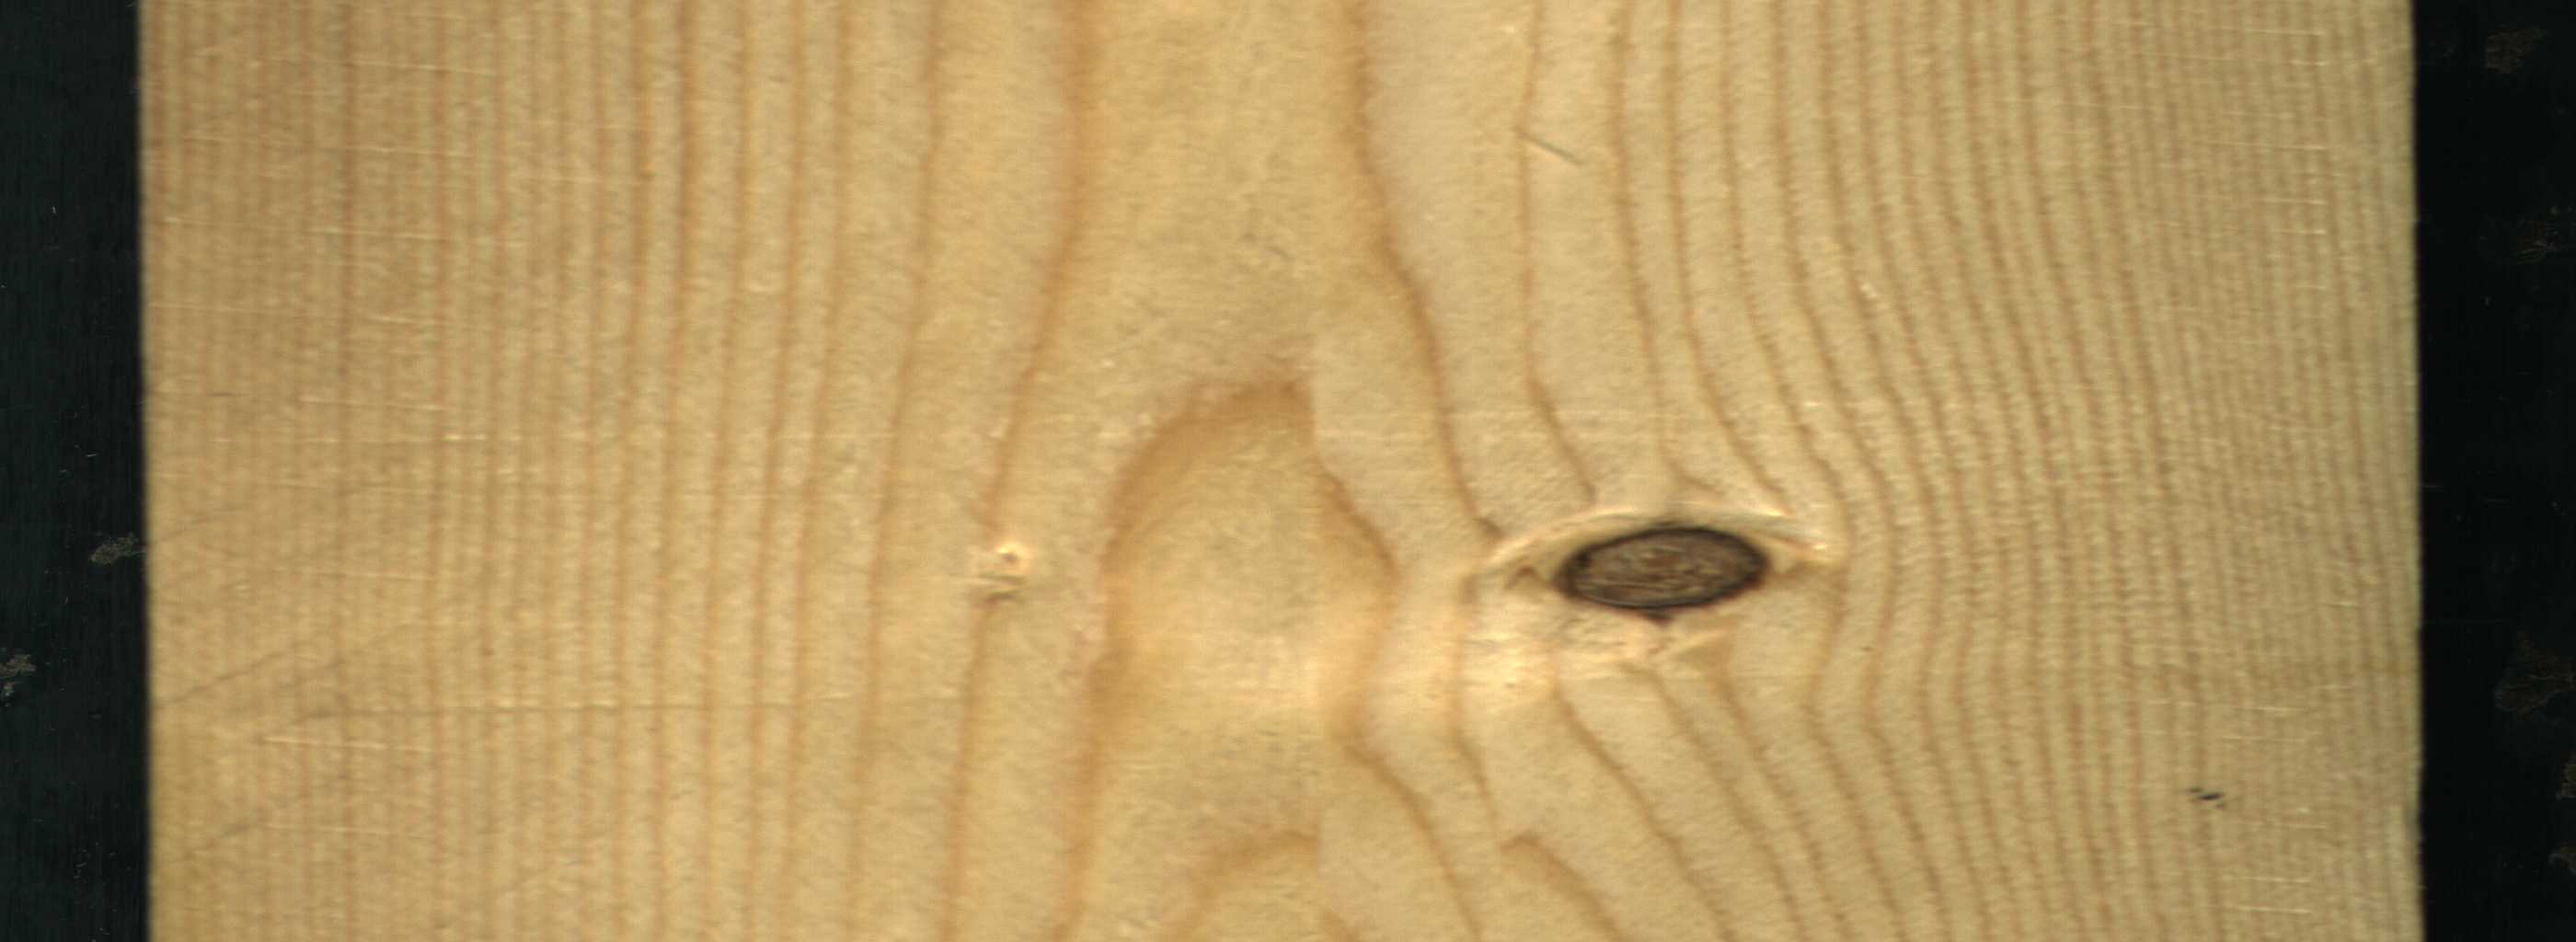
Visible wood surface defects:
Dead_Knot